Field crop: maize
Growth stage: 2
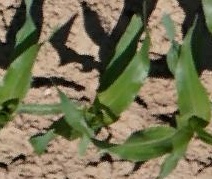
Species: maize